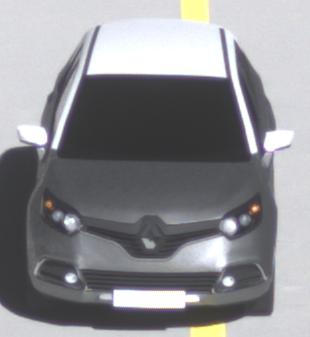
Make: Renault
Model: Captur ENERGY TCe 90
Detailed model: Captur (I)
Model produced from: 2013/06
Model produced until: 2015/05
Doors: 5
Color: gray
Road condition: dry road
Daytime: morning or afternoon
Contrast: high contrast